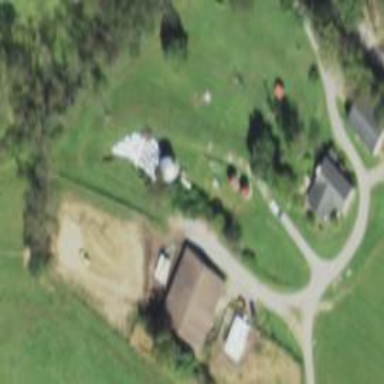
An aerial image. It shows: Silo.